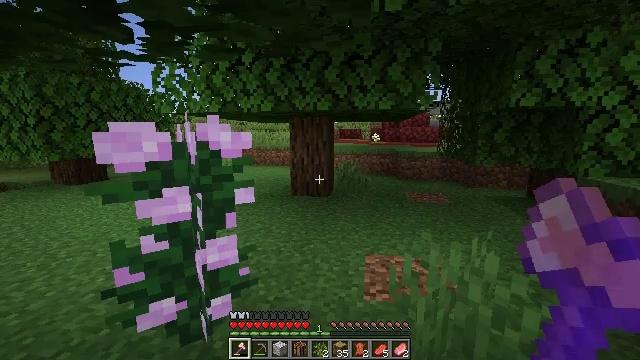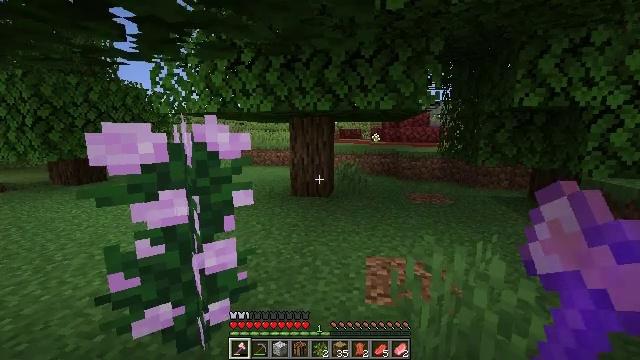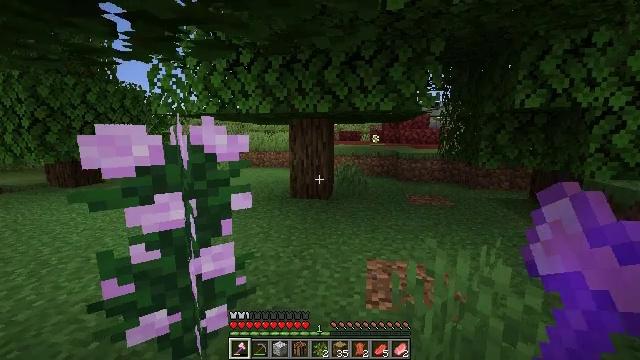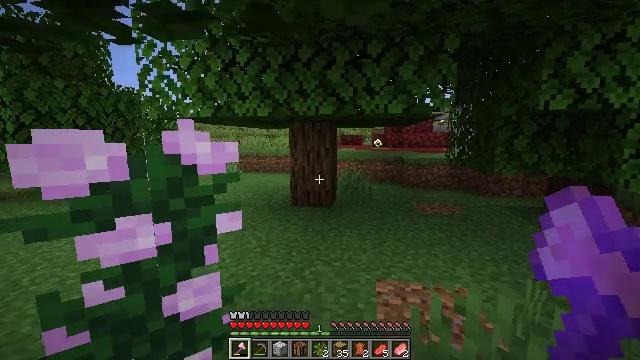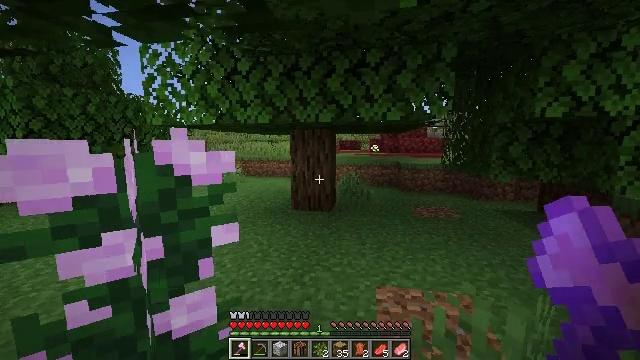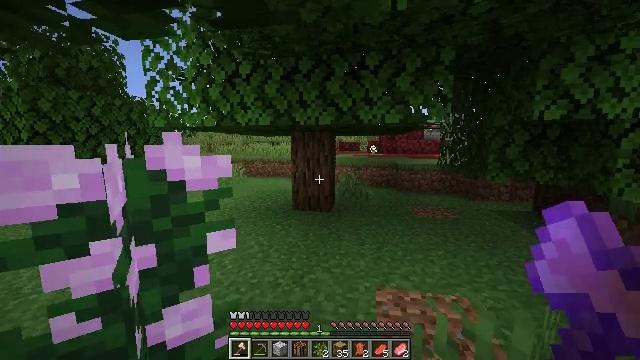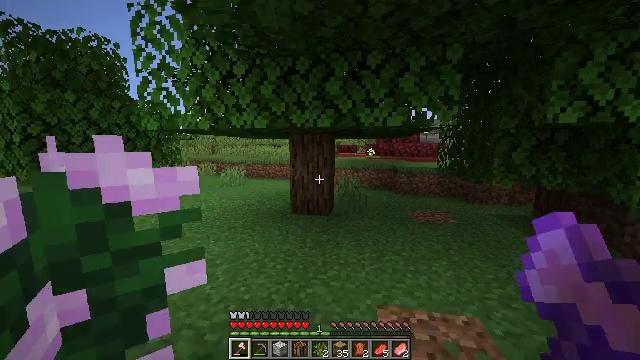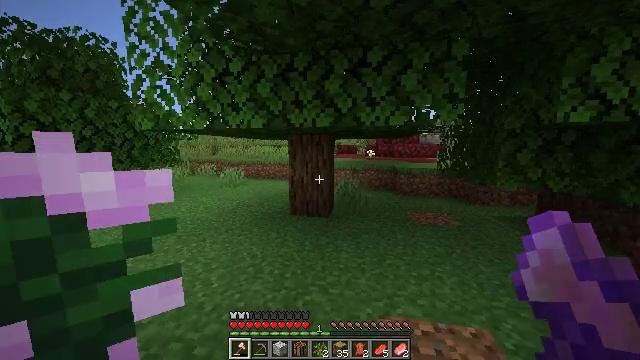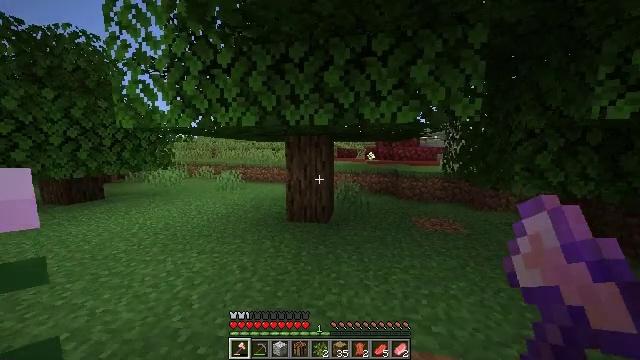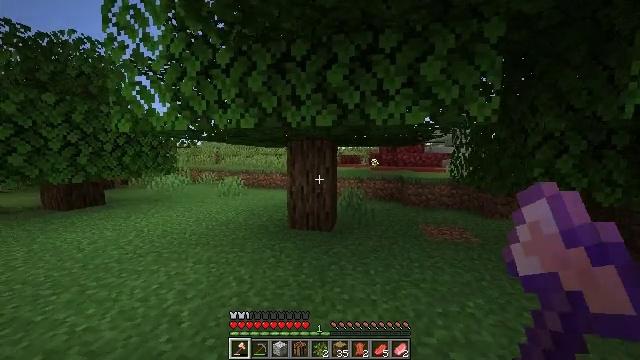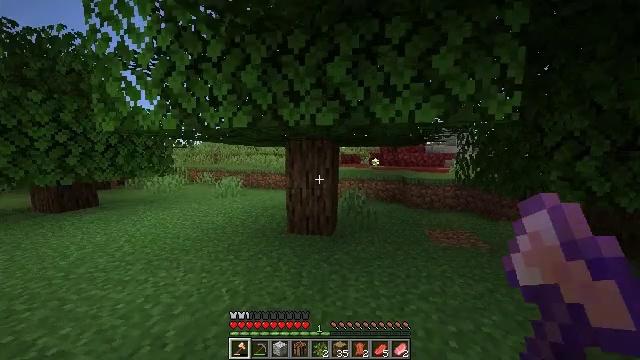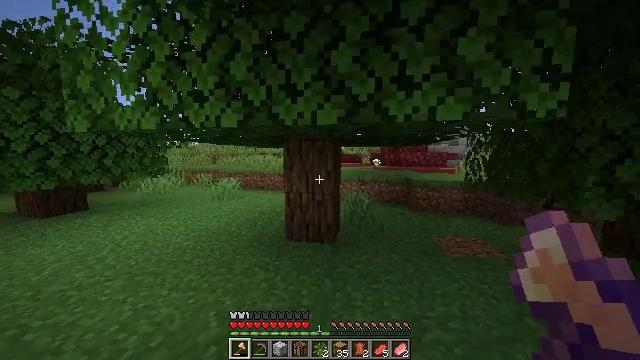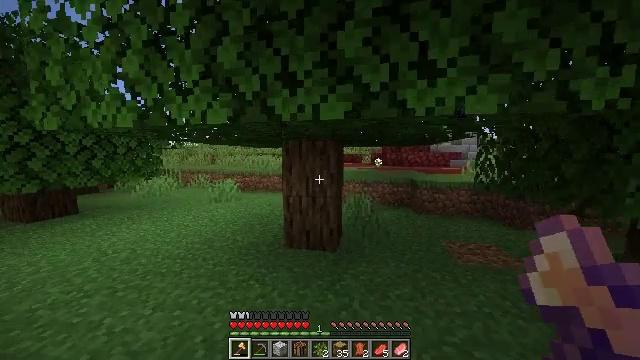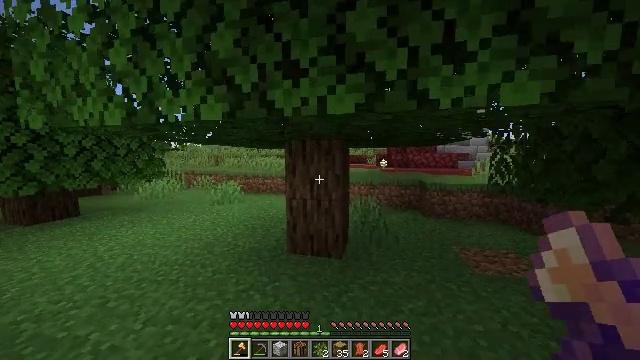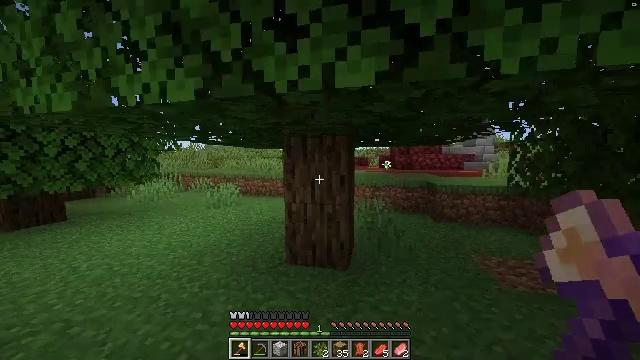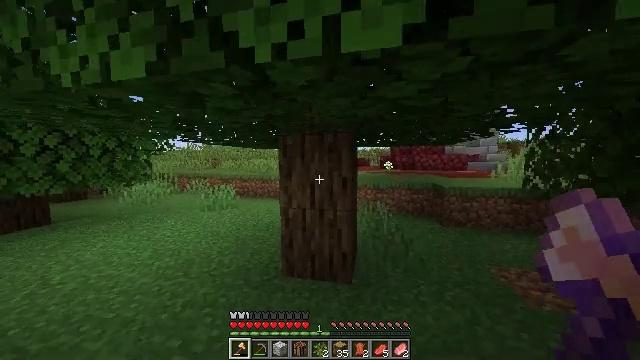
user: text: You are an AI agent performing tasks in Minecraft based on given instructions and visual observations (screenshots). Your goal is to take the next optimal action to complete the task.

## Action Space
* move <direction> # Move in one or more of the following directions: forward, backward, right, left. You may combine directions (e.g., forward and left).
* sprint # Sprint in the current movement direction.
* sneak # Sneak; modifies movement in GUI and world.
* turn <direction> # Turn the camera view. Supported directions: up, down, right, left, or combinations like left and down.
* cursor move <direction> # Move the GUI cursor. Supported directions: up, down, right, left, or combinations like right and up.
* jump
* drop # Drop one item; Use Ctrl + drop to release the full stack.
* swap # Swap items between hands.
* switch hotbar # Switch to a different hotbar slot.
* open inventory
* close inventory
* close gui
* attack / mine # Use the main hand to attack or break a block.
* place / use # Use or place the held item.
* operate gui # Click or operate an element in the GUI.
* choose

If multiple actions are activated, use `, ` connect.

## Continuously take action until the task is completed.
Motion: motion action
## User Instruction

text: Cut down the tree and harvest oak logs.
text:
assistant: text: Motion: move forward, close inventory
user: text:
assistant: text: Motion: move forward
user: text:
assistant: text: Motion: move forward, sprint, turn up
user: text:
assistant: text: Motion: move forward, sprint
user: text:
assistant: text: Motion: move forward, sprint
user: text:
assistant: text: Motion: move forward, sprint
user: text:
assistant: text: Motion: move forward, sprint
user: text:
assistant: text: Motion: move forward, sprint
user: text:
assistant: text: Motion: move forward, sprint, turn up
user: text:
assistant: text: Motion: move forward, sprint
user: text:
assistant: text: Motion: move forward, sprint
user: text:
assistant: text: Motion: move forward, sprint
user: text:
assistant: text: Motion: move forward, sprint, turn left
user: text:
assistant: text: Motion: move forward, sprint
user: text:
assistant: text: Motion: move forward, sprint
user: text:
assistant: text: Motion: move forward
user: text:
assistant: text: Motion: move forward, attack / mine
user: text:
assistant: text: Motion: move forward, attack / mine
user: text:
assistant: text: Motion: move forward, turn down, attack / mine
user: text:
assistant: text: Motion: move forward, turn down, attack / mine
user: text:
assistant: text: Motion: move forward, turn down, attack / mine
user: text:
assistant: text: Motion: attack / mine
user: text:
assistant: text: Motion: attack / mine
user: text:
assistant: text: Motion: turn down, attack / mine
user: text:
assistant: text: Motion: turn down, attack / mine
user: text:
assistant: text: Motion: turn down, attack / mine
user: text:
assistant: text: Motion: turn down, attack / mine
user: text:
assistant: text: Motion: turn down, attack / mine
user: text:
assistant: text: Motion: turn down, attack / mine
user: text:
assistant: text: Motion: attack / mine